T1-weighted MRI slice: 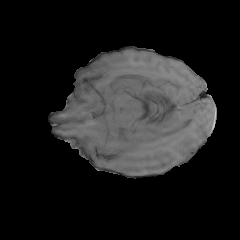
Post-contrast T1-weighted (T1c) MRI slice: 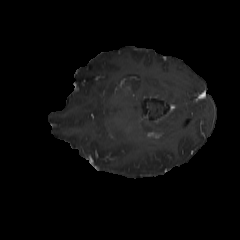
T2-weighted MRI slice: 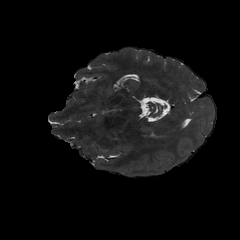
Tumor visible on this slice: no